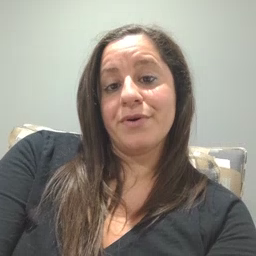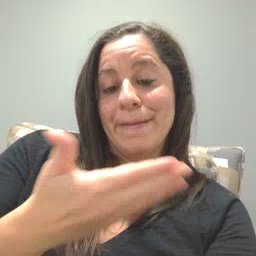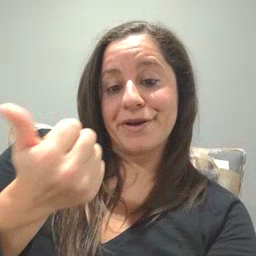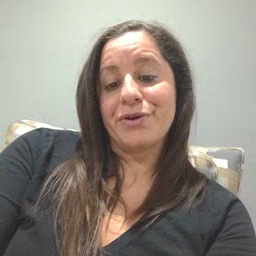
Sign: better